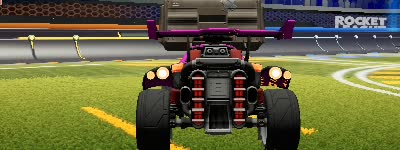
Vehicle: octane